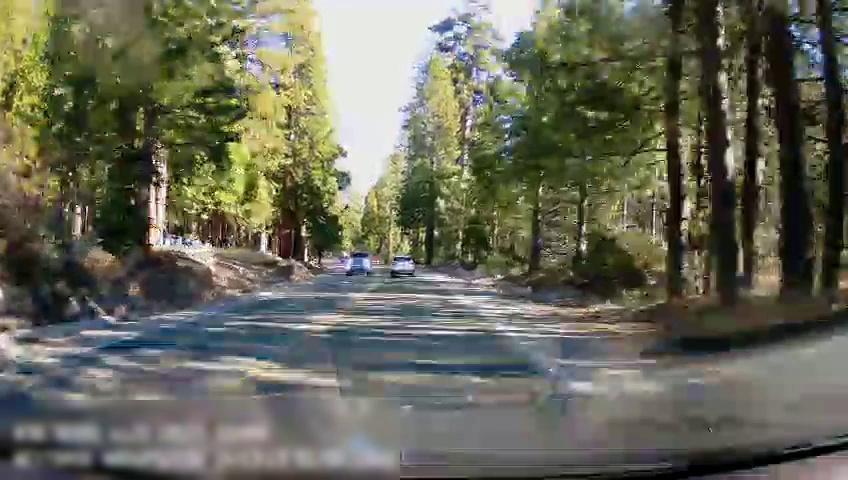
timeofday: Day
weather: Sunny
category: Drivable Space
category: Vehicles | SUV
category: Vehicles | SUV
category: Lanes | Current Lane
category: Lanes | Alternate Lane
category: Lanes | Opposite Lane